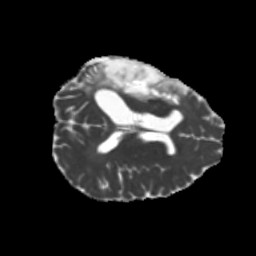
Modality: MD
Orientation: axial
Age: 27
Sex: female
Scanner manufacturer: siemens
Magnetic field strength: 3 T
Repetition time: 5.25 s
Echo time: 0.08 s